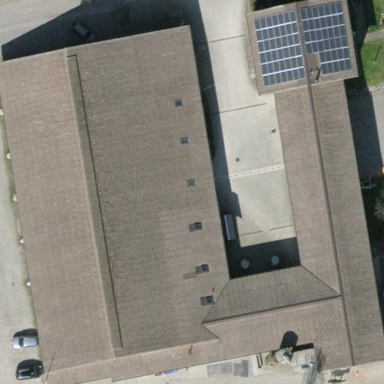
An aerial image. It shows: Farm auxiliary building with gabled roof.